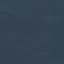
Land use / land cover class: SeaLake